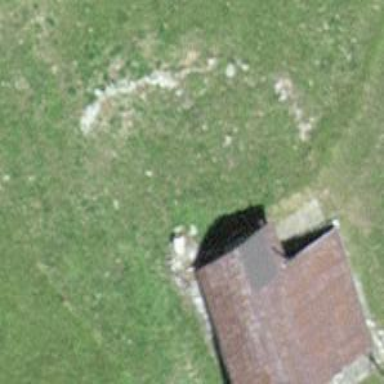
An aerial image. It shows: Cabin is depicted in the image.